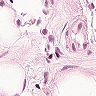
Metastatic tissue present: no